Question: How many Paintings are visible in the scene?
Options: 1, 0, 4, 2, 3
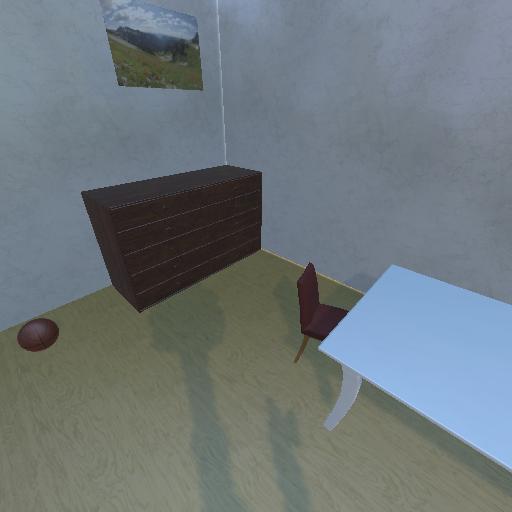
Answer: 1